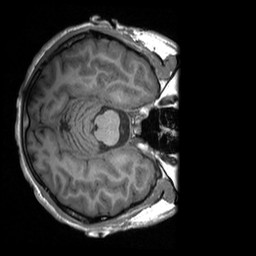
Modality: T1w
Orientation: axial
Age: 25
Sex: male
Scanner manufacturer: siemens
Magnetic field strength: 3 T
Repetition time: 1.9 s
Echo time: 0.00226 s